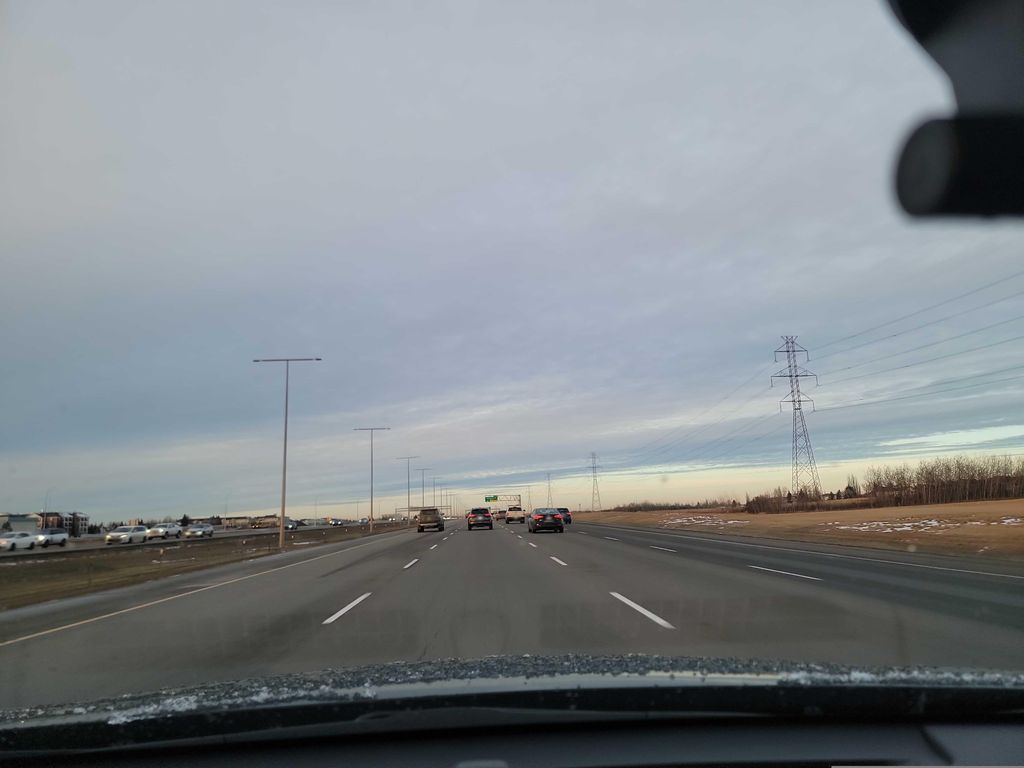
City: edmonton